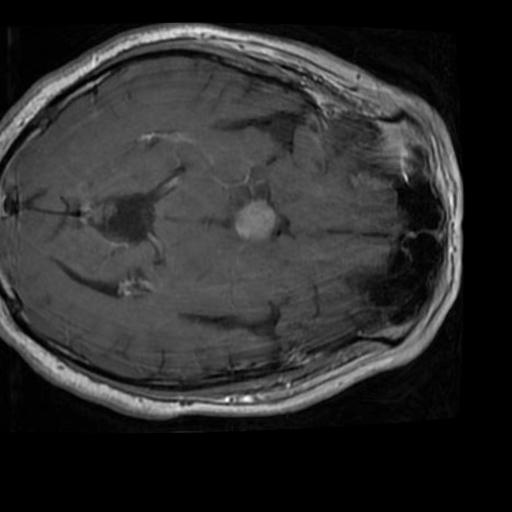
Label: brain_tumor